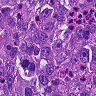
Metastatic tissue present: yes